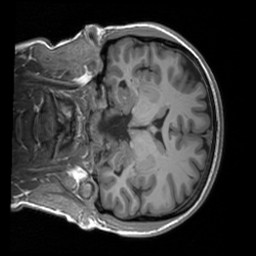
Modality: T1w
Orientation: coronal
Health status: healthy
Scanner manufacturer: siemens
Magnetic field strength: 3 T
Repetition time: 1.9 s
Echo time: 0.00226 s